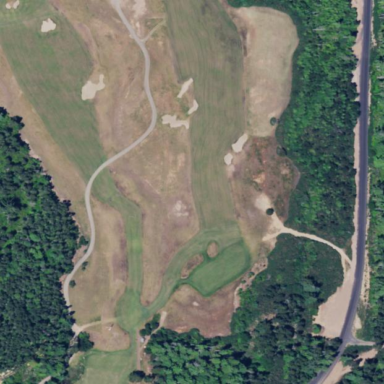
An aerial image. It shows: Golf fairway surrounded by grass.